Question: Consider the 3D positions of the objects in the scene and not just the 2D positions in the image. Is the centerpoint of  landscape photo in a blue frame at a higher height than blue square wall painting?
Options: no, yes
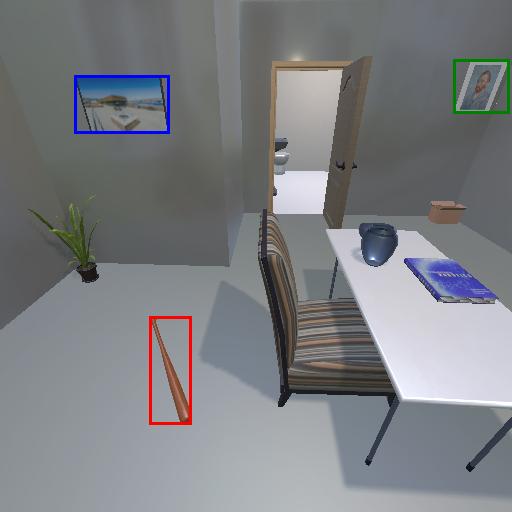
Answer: no